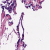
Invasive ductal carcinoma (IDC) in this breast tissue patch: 0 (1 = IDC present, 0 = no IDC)